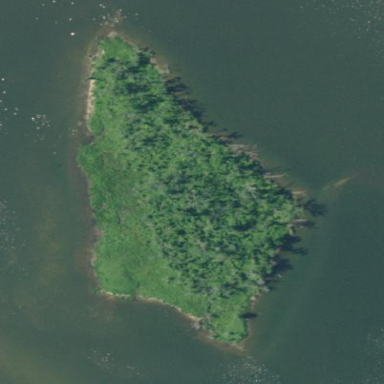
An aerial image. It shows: Islet along the natural coastline.